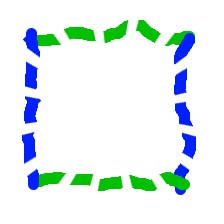
Shape: square